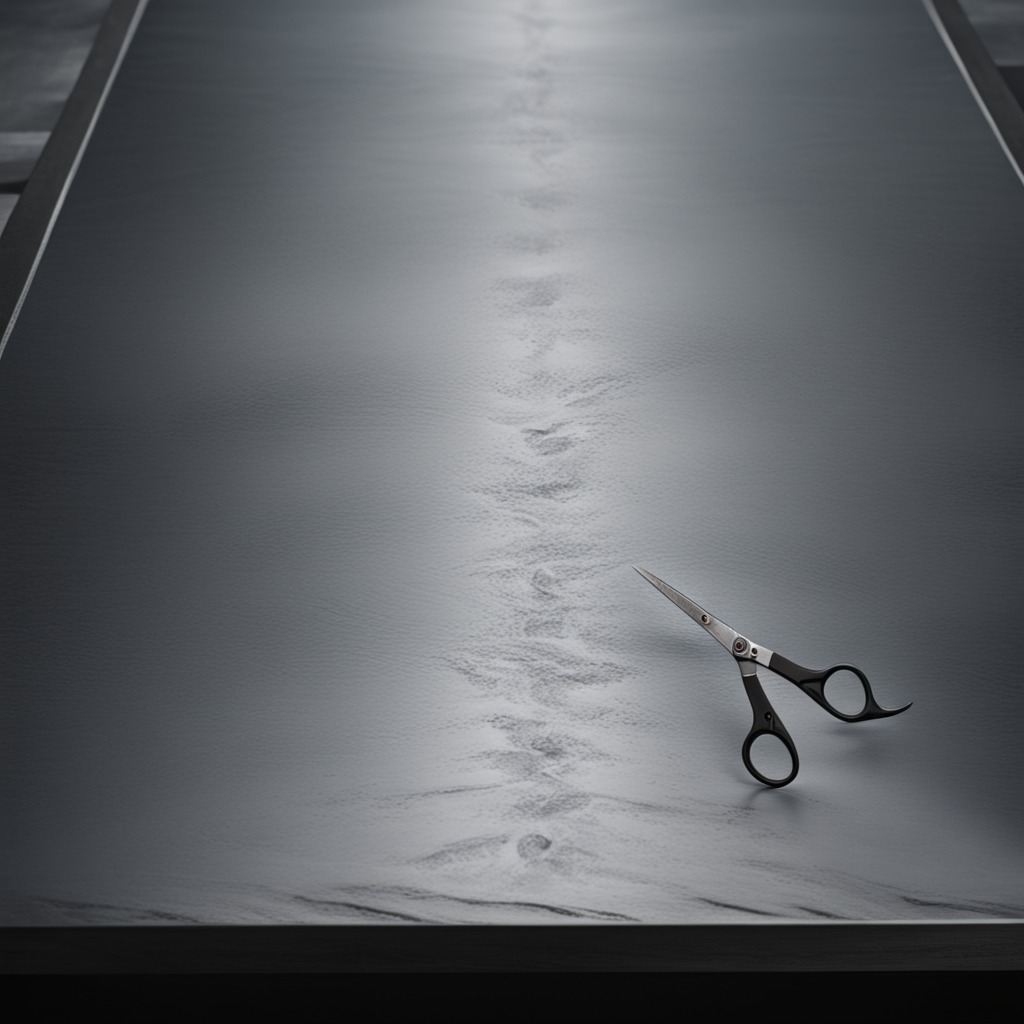
A scissor lies on the cold steel table in a mining workshop gritty textures.